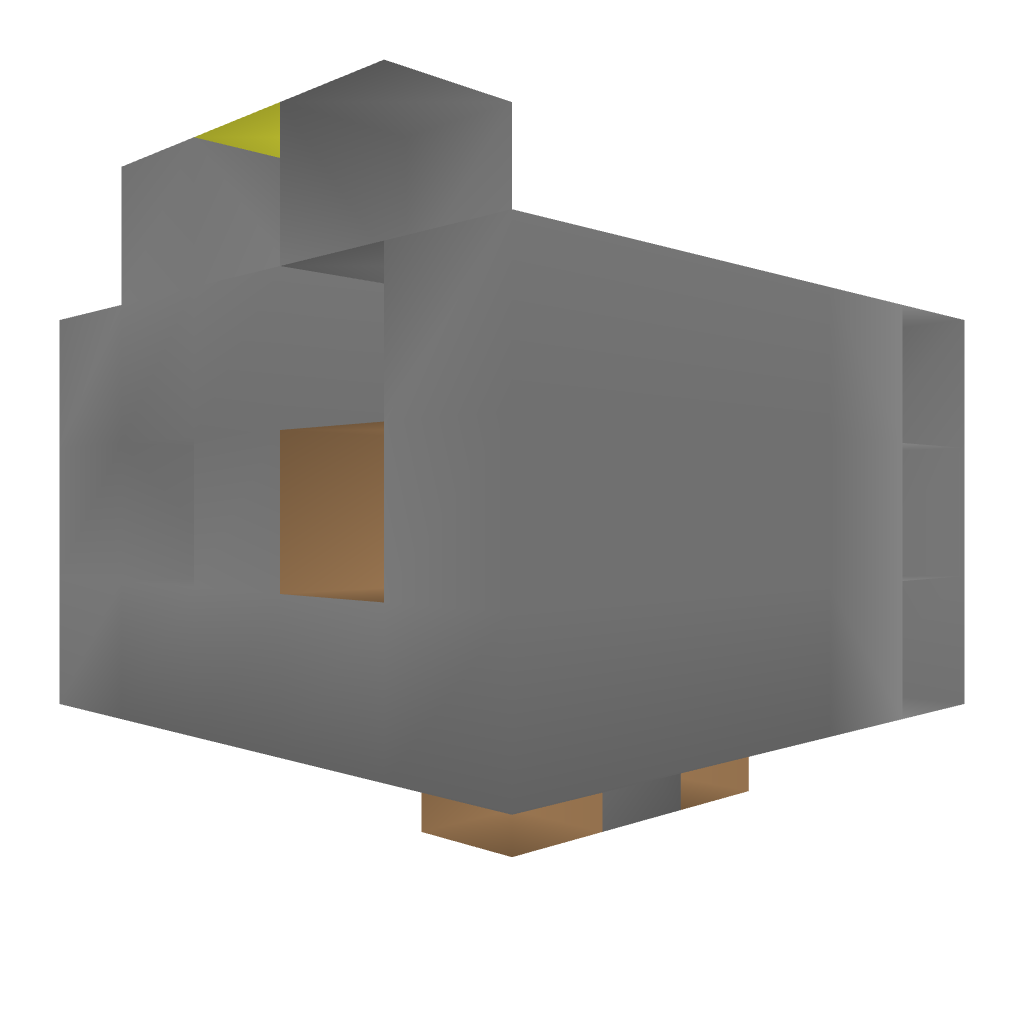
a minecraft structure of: Betting Machine bad low quality